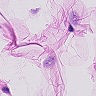
Metastatic tissue present: no